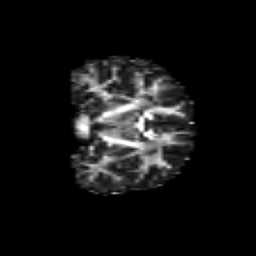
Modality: FA
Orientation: coronal
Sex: male
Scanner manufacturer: siemens
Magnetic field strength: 3 T
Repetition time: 5 s
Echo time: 0.071 s